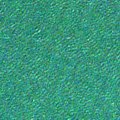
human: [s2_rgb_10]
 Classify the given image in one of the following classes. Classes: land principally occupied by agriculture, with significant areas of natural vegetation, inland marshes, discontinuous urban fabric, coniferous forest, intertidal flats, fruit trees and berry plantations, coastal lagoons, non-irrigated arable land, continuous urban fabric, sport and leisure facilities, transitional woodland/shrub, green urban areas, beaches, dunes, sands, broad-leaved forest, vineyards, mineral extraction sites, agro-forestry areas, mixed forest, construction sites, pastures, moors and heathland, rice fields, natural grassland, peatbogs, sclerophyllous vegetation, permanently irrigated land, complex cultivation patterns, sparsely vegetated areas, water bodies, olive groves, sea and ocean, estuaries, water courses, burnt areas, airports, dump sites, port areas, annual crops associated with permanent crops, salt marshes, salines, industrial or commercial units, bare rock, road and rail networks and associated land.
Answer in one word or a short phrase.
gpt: sea and ocean